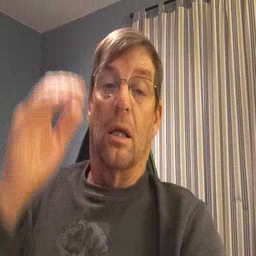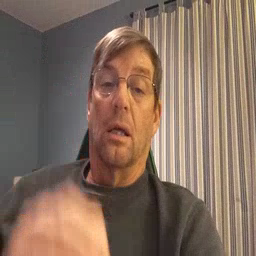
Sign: hair